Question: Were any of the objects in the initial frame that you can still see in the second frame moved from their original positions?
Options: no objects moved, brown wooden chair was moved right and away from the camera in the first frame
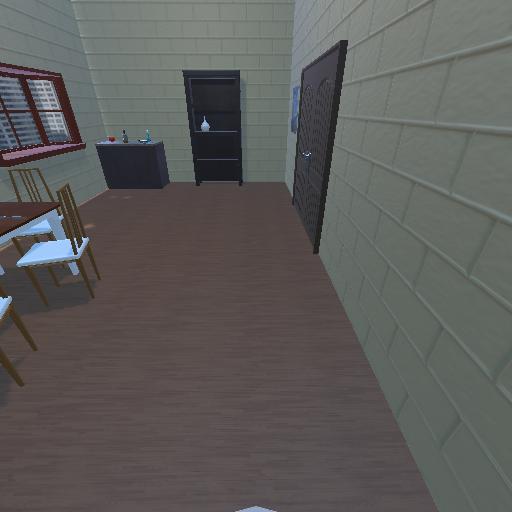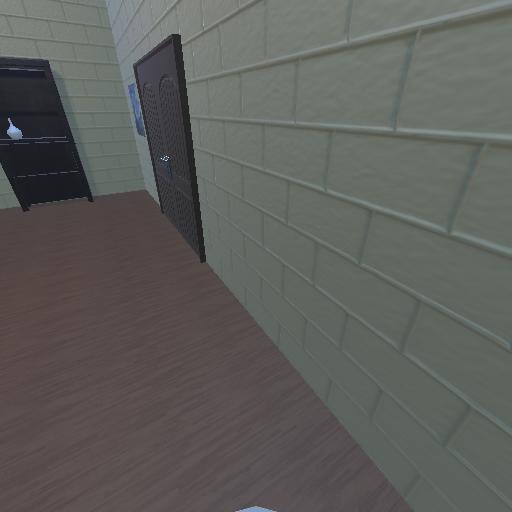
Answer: no objects moved